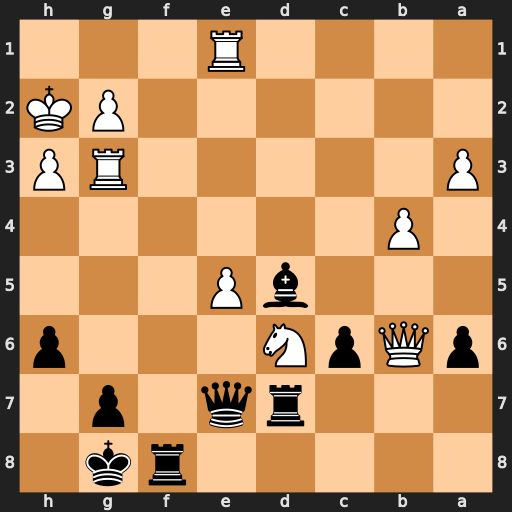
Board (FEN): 5rk1/3rq1p1/pQpN3p/3bP3/1P6/P5RP/6PK/4R3
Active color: b
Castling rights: -
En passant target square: -
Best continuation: Rxd6 exd6 Qxe1